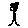
Label: tree